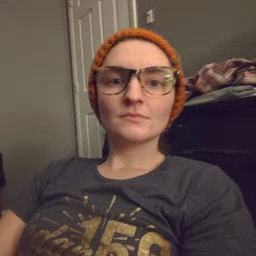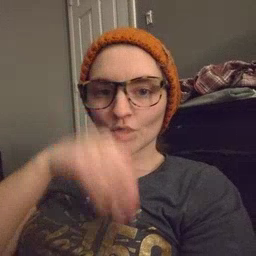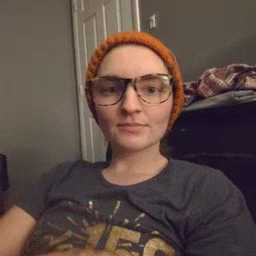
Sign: elephant